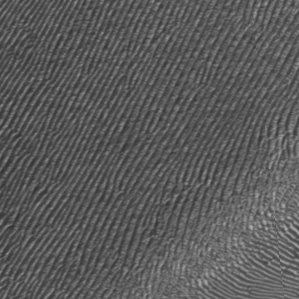
Label: frost